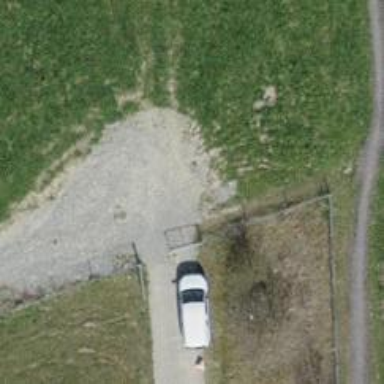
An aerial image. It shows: Gate.